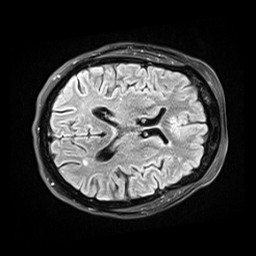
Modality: FLAIR
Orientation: axial
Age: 70
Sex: female
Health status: healthy
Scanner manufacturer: siemens
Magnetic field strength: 3 T
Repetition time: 9 s
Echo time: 0.088 s